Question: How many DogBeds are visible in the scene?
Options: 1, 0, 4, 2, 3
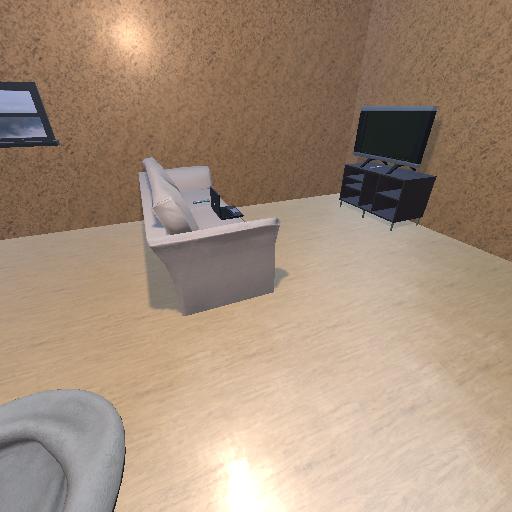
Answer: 1